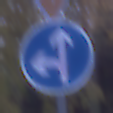
Verkehrszeichen: VorgeschriebeneFahrtrichtungGeradeausOderLinks
Zusatzzeichen oben: VorfahrtGewaehren
Umgebung: Outdoor, Suburban
Tageszeit: Night
Wetter: PartlyCloudy
Licht: Artificial
Jahreszeit: NotSpecified
Kontrast: LowContrast